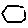
Label: hexagon